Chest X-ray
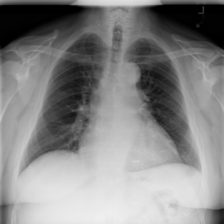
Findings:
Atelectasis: negative
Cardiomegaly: negative
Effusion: positive
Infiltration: negative
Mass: negative
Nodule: negative
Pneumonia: negative
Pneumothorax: negative
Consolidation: negative
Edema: negative
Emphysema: negative
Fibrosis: negative
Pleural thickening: negative
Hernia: negative